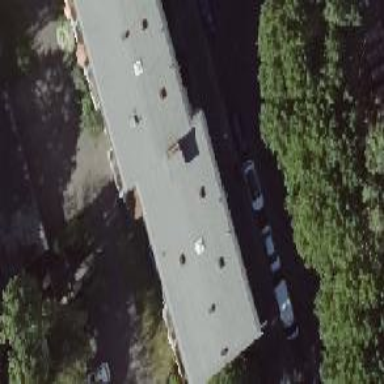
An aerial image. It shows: Residential building with pyramidal roof shape.